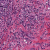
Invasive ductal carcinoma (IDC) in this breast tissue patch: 1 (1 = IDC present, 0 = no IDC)